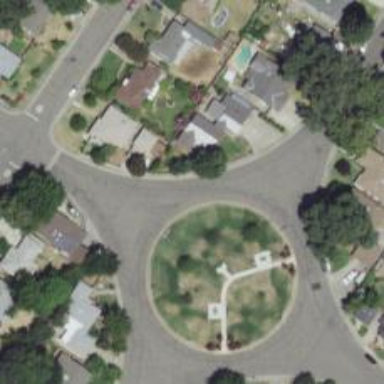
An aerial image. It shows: Residential road with roundabout.